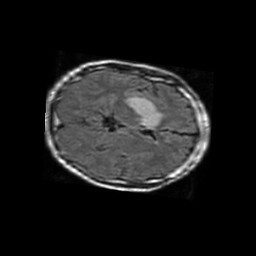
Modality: FLAIR
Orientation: axial
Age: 49
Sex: male
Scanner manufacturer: philips
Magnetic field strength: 1.5 T
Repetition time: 6 s
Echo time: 0.12 s